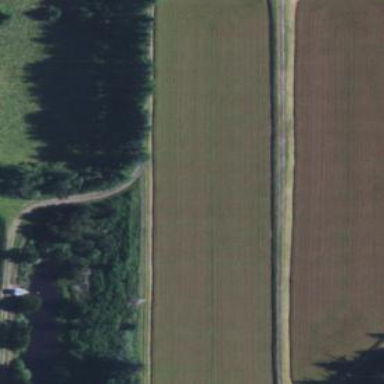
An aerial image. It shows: Farmland with cranberries as the main crop.